Question:
How to differentiate between a double peak and a single peak array?
Also if the array represents a double peak, how to find the minimum point between two peaks? The minimum points outside of the peaks (left of left peak and right of right peak) should not be considered in finding the minimum point.
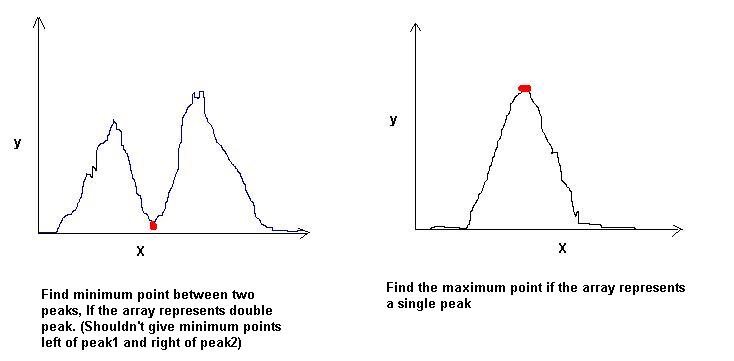
Answer: I found <URL> function to be quite reliable and fast although it's loop based. It does not require pre-smoothing of noisy data, but finds local max and min extrema with difference larger than parameter 'delta'.
Since PEAKDET runs from left to right it sometime misses peaks on the right site. To avoid it I prefer to run it twice:
'''
%# some data
n = 100;
x = linspace(0,3*pi,n);
y = sin(x) + rand(1,n)/5;
%# run peakdet twice left-to-right and right-to-left
delta = 0.5;
[ymaxtab, ymintab] = peakdet(y, delta, x);
[ymaxtab2, ymintab2] = peakdet(y(end👎1), delta, x(end👎1));
ymaxtab = unique([ymaxtab; ymaxtab2],'rows');
ymintab = unique([ymintab; ymintab2],'rows');
%# plot the curve and show extreme points based on number of peaks
plot(x,y)
hold on
if size(ymaxtab,1) == 2 && size(ymintab,1) == 1 %# if double peak
plot(ymintab(:,1),ymintab(:,2),'r.','markersize',30)
elseif size(ymaxtab,1) == 1 && size(ymintab,1) == 0 %# if single peak
plot(ymaxtab(:,1),ymaxtab(:,2),'r.','markersize',30)
else %# if more (or less)
plot(ymintab(:,1),ymintab(:,2),'r.','markersize',30)
plot(ymaxtab(:,1),ymaxtab(:,2),'r.','markersize',30)
end
hold off
'''